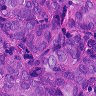
Metastatic tissue present: yes